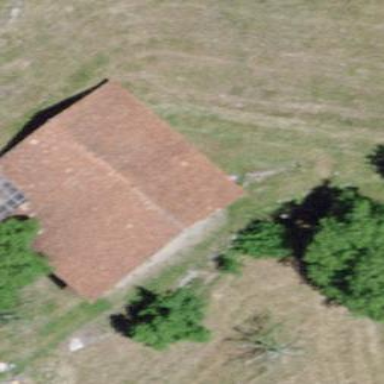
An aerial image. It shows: Barn.